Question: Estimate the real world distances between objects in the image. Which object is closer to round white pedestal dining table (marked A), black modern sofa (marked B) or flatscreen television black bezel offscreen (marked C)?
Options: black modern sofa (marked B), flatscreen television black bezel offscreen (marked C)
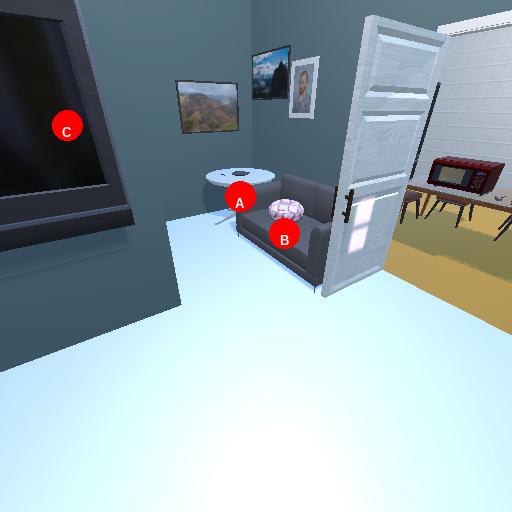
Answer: black modern sofa (marked B)